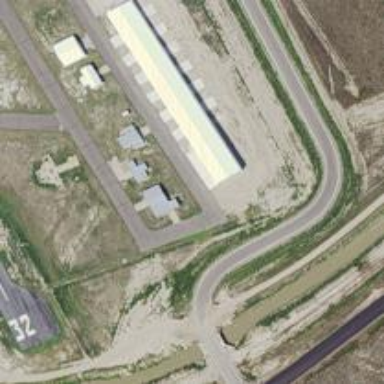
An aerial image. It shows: View of taxiway at the airport.